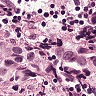
Metastatic tissue present: yes